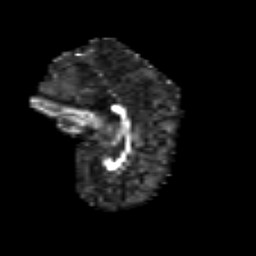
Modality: FA
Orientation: sagittal
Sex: male
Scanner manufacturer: siemens
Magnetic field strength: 3 T
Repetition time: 5 s
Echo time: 0.071 s